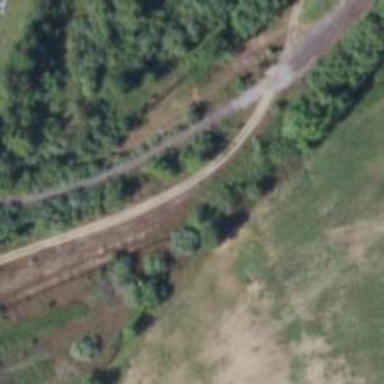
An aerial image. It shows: Disused railway spur.